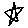
Label: star